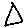
Label: triangle